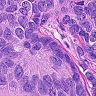
Metastatic tissue present: yes